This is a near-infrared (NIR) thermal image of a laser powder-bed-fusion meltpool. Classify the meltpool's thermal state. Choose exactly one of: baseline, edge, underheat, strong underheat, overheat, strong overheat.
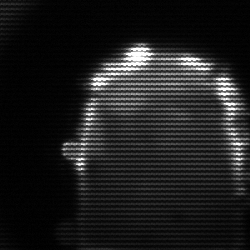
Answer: baseline